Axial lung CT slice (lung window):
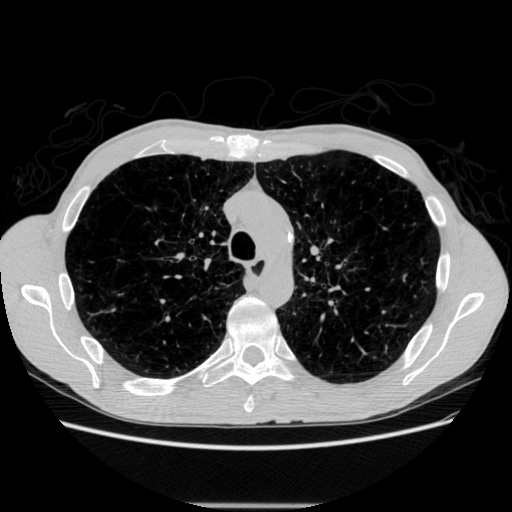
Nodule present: no